Question: I have a peculiar situation here in an application I've programmed using a Substance LookAndFeel. In my application, as seen in the screenshot below, I have three JMenus in the MenuBar.

The one all the way on the right (Take Screenshot) is click-able and takes a screenshot of the entire application window. It has no MenuItems beneath it and works as a standalone faux "button".
Upon being clicked, it works perfectly fine. But in the console I get a HUGE block of errors related to what I'm assuming is the current L&F I'm using (seeing as this didn't happen with the System Default L&F).
Another question I would like to have answered is how to fix the opaque part of the menu's shadow, also as seen in the screenshot provided. None of this affects execution of the application in any way, I would just like them both resolved to ensure execution is optimal.
If any of my code needs to be posted to help resolve the issue, please recommend where you think thr issue is originating from (i.e. the Robot, or the L&F, or the MenuBar, or whatever). I will post whatever is needed.
edit: I have done some more exploration and it seems to occur only when any of the Menus are selected, then I hover over to the Screenshot menu. My guess is simply because it has no MenuItems to be displayed, but I could be wrong. I still haven't a clue on how to resolve the issue, though.
Here's the error log:
'''
Exception in thread "AWT-EventQueue-0" java.lang.IllegalArgumentException: Recta
ngle width and height must be > 0
at java.awt.Robot.checkValidRect(Unknown Source)
at java.awt.Robot.createScreenCapture(Unknown Source)
at org.pushingpixels.substance.internal.contrib.jgoodies.looks.common.Sh
adowPopup.snapshot(ShadowPopup.java:286)
at org.pushingpixels.substance.internal.contrib.jgoodies.looks.common.Sh
adowPopup.show(ShadowPopup.java:198)
at javax.swing.JPopupMenu.getPopup(Unknown Source)
at javax.swing.JPopupMenu.setVisible(Unknown Source)
at javax.swing.JPopupMenu.show(Unknown Source)
at javax.swing.JMenu.setPopupMenuVisible(Unknown Source)
at javax.swing.JPopupMenu.menuSelectionChanged(Unknown Source)
at javax.swing.MenuSelectionManager.setSelectedPath(Unknown Source)
at javax.swing.plaf.basic.BasicMenuUI.appendPath(Unknown Source)
at javax.swing.plaf.basic.BasicMenuUI.access$200(Unknown Source)
at javax.swing.plaf.basic.BasicMenuUI$Handler.mousePressed(Unknown Sourc
e)
at java.awt.AWTEventMulticaster.mousePressed(Unknown Source)
at java.awt.AWTEventMulticaster.mousePressed(Unknown Source)
at java.awt.Component.processMouseEvent(Unknown Source)
at javax.swing.JComponent.processMouseEvent(Unknown Source)
at java.awt.Component.processEvent(Unknown Source)
at java.awt.Container.processEvent(Unknown Source)
at java.awt.Component.dispatchEventImpl(Unknown Source)
at java.awt.Container.dispatchEventImpl(Unknown Source)
at java.awt.Component.dispatchEvent(Unknown Source)
at java.awt.LightweightDispatcher.retargetMouseEvent(Unknown Source)
at java.awt.LightweightDispatcher.processMouseEvent(Unknown Source)
at java.awt.LightweightDispatcher.dispatchEvent(Unknown Source)
at java.awt.Container.dispatchEventImpl(Unknown Source)
at java.awt.Window.dispatchEventImpl(Unknown Source)
at java.awt.Component.dispatchEvent(Unknown Source)
at java.awt.EventQueue.dispatchEventImpl(Unknown Source)
at java.awt.EventQueue.access$000(Unknown Source)
at java.awt.EventQueue$1.run(Unknown Source)
at java.awt.EventQueue$1.run(Unknown Source)
at java.security.AccessController.doPrivileged(Native Method)
at java.security.AccessControlContext$1.doIntersectionPrivilege(Unknown
Source)
at java.security.AccessControlContext$1.doIntersectionPrivilege(Unknown
Source)
at java.awt.EventQueue$2.run(Unknown Source)
at java.awt.EventQueue$2.run(Unknown Source)
at java.security.AccessController.doPrivileged(Native Method)
at java.security.AccessControlContext$1.doIntersectionPrivilege(Unknown
Source)
at java.awt.EventQueue.dispatchEvent(Unknown Source)
at java.awt.EventDispatchThread.pumpOneEventForFilters(Unknown Source)
at java.awt.EventDispatchThread.pumpEventsForFilter(Unknown Source)
at java.awt.EventDispatchThread.pumpEventsForHierarchy(Unknown Source)
at java.awt.EventDispatchThread.pumpEvents(Unknown Source)
at java.awt.EventDispatchThread.pumpEvents(Unknown Source)
at java.awt.EventDispatchThread.run(Unknown Source)
'''
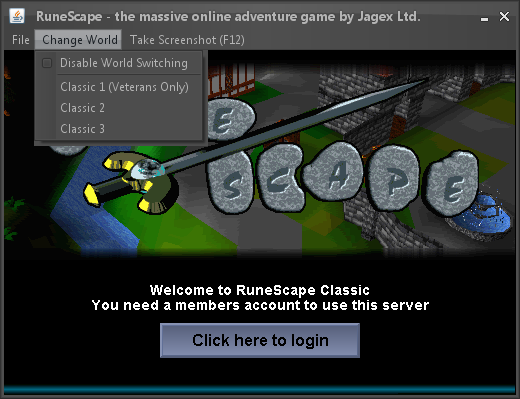
Answer: This is a bug in Substance that is based on older code in JGoodies. Kirill took an older snapshot of ShadowPopup that didn't have code to check for things like zero width or height. <URL> look for that error and handle it properly.
Substance itself is no longer maintained by Kirill, but I do have a maintenence fork. Could you <URL> there?